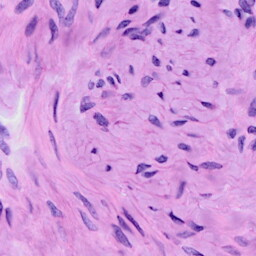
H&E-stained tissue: Cervix